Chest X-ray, AP view. Patient: 19 years old, sex M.
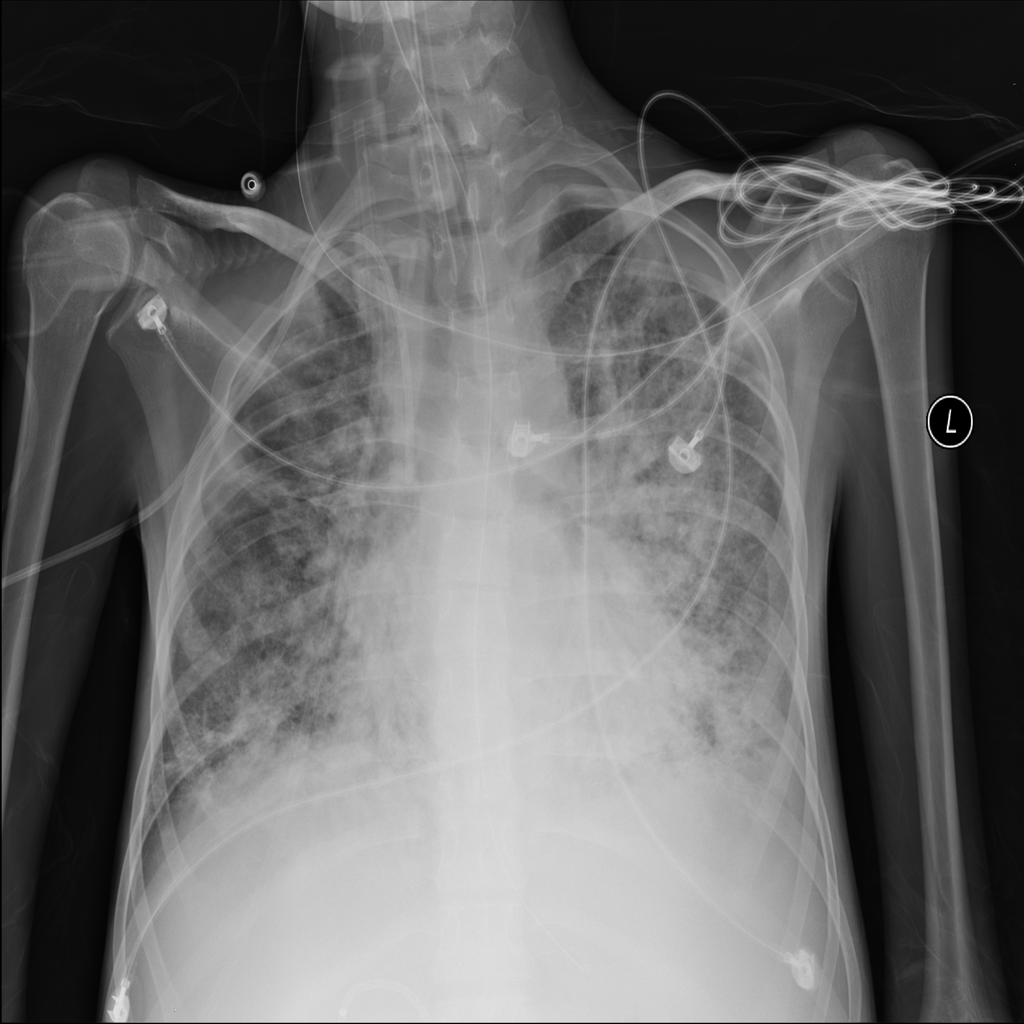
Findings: Infiltration